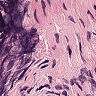
Metastatic tissue present: no